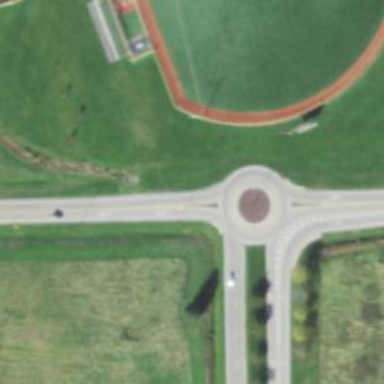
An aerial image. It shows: Service road that forms roundabout at the junction.